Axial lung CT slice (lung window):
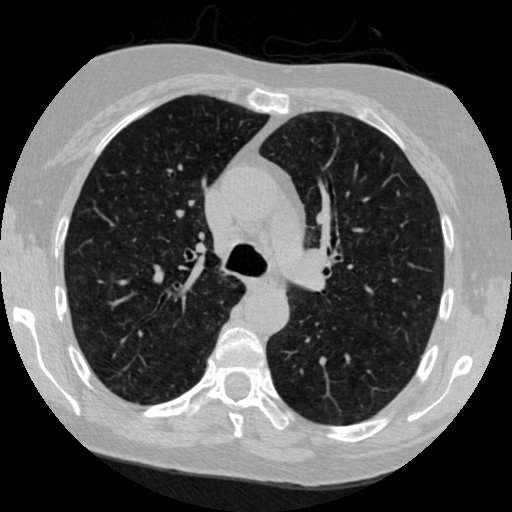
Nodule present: no